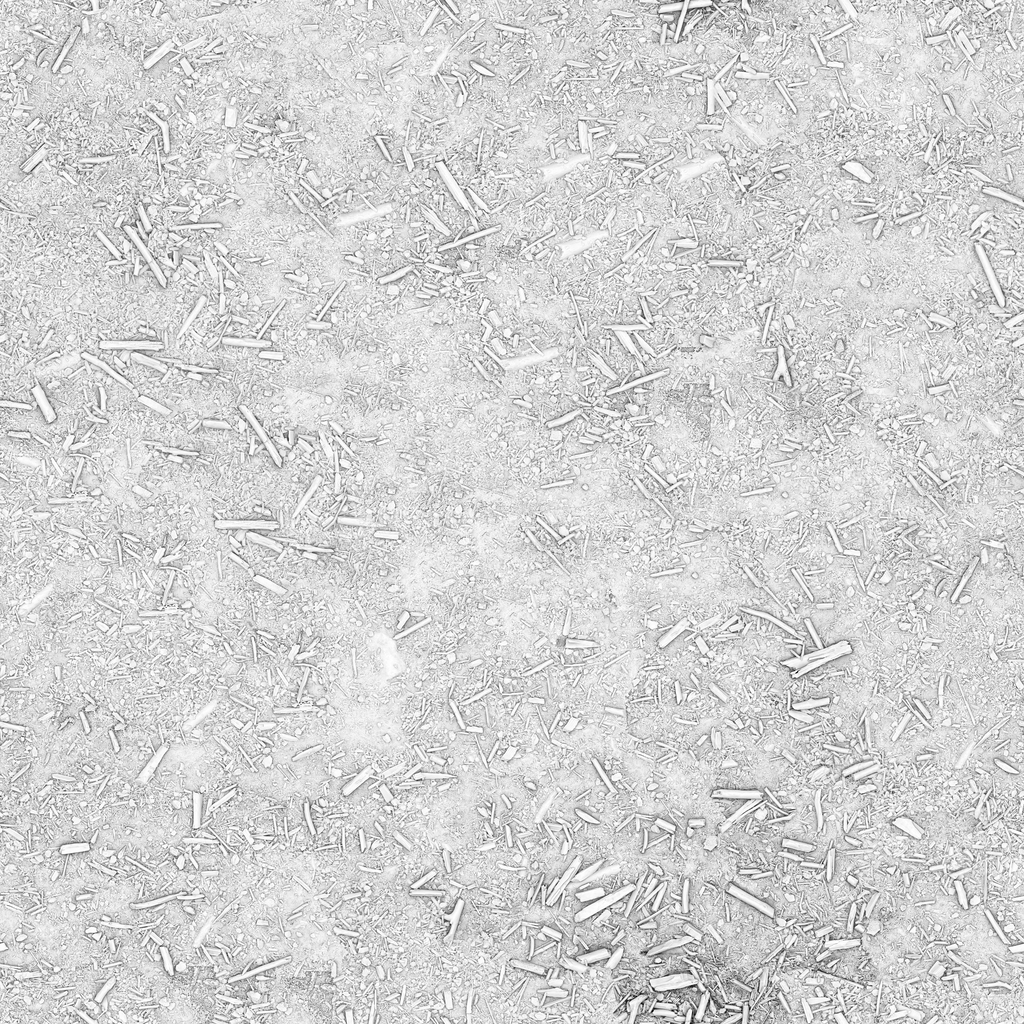
Texture map type: AmbientOcclusion